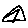
Label: hexagon